Question: When Form2 is closed, via it's X button, the Main form is sometimes hidden as well, but not always. Often times the Main form is hidden after initial 'newForm' button click and other times many open-close operations are required before the Main form gets hidden on Form2's closing. Why is this happening? Why is it irregular?
This is a small test code for a larger application I'm working on. In that application a thread continuously reads the network stream and when a particular message is encountered a modal form is displayed. The user can close that modal form or it can be told to close itself by a different network message. In this event, to give the user some time to view the data that the form is displaying I implemented a delayed form closing for that form. When the form is running its delay closing code, another message can come in over the network that will open up a new instance of this form in which case, I observed, that once the timer of the original form runs out, the original form is left displayed until the new instance is closed. Calling Hide in the FormClosing event handler closes the original form if more than one instances of it are running, but it has this side effect of hiding the entire application (the Main form) when the last instance of this form is closed, either by the user or by the delayed closing code. And again, the entire application is not always hidden, but it does happen.
'''
//Main form's 'newForm' button
private void btn_newForm_Click(object sender, EventArgs e)
{
Form2 f = new Form2();
f.ShowDialog();
}
public partial class Form2 : Form
{
private void Form2_FormClosing(object sender, FormClosingEventArgs e)
{
Hide();
}
}
'''
Update (from the application I'm working on):
The problem is shown visually below. The top part of the picture, labeled "A", represents the situation where the first modal dialog (greyed out) was instantiated and it is in the process of being auto closed after 4 seconds have elapsed. The second instance (blue window heading) is active and awaiting input. In the lower part of the picture, labeled "B", the counter to closing of the first instance has completed, yet the first instance remains visible. Adding Hide does not change picture "A" but picture "B" would only be showing the active modal dialog, which is what I want. If Hide is not used and we have the case shown in "B", once the active modal dialog is closed the inactive dialog will disappear together with the active one, but no sooner. At this time my main form will be hidden as well, sometimes.

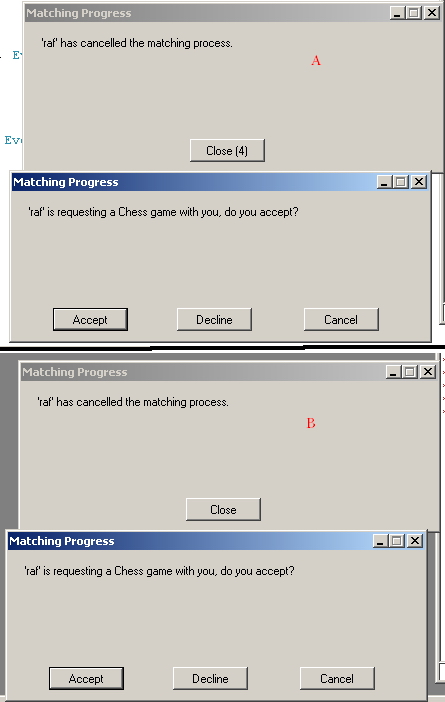
Answer: Your main form doesn't get hidden, it disappears behind another window. The flaw in your code is that for a brief moment of your windows can get the focus. Your main window can't get the focus, it got disabled by your dialog and won't get re-enabled until the dialog is fully closed. Your dialog can't get the focus, you hide it. So Windows goes looking for another window to give the focus to and can only pick a window owned by another application. Like Visual Studio, nice and big so your main window is well covered by it.
Not sure what you are trying to do, it doesn't make sense to call Hide() since the dialog will close a couple of microseconds later. Just delete the statement.